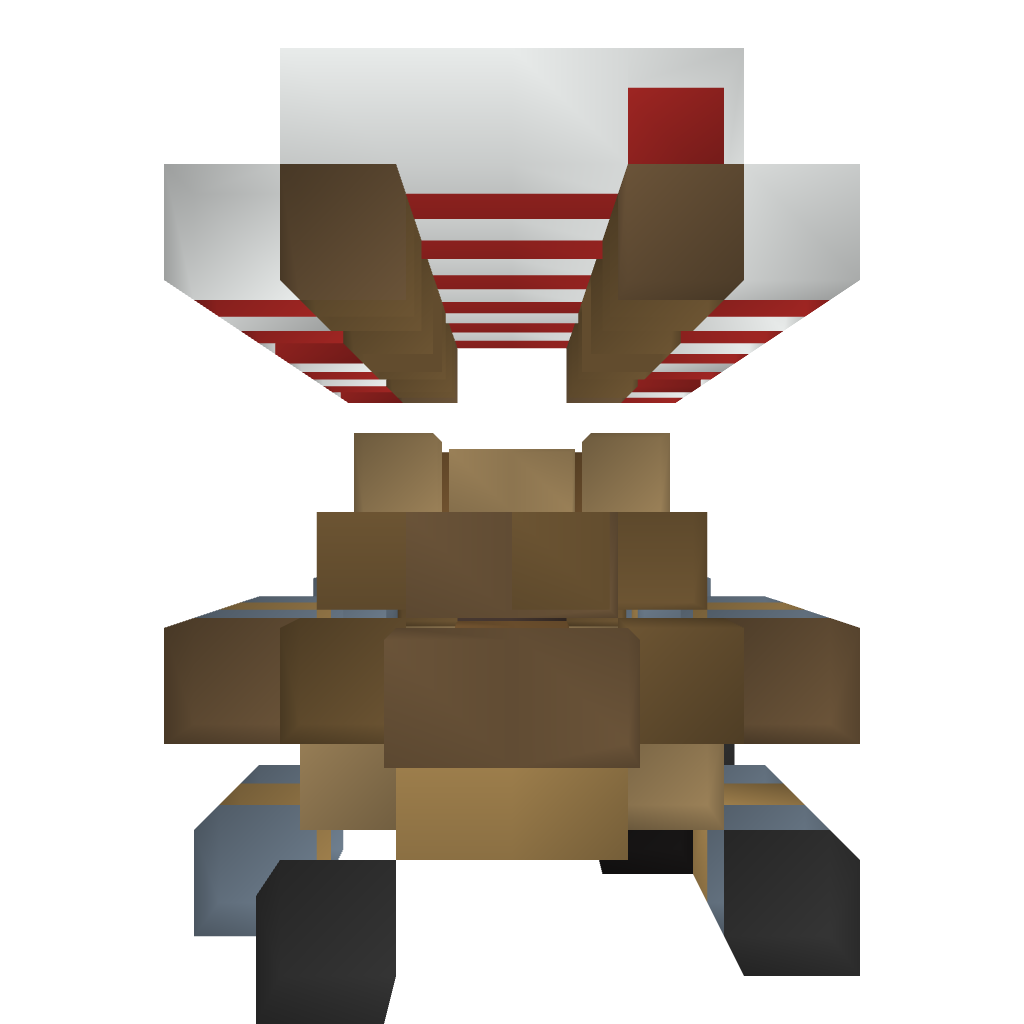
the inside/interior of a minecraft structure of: carriage